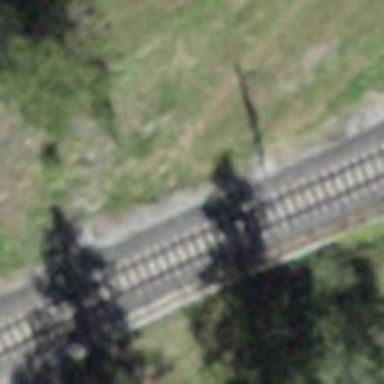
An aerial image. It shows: Narrow-gauge railway track with one electrified contact line.